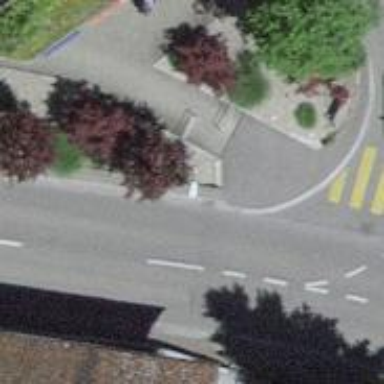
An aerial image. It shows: Double cycle barrier is in place.